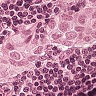
Metastatic tissue present: yes